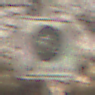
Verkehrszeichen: EndeFahrradstrasse
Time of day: Night
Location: Outdoor (Nature)
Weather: Clear
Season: NotSpecified
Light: Natural